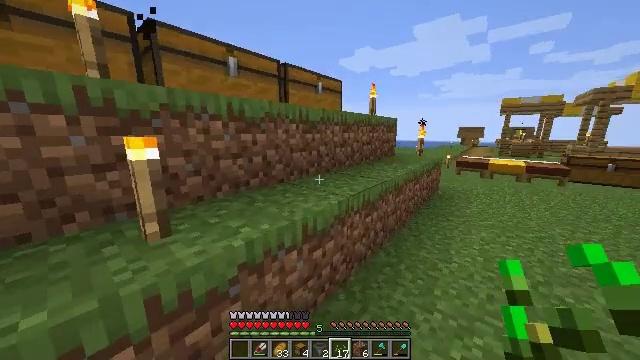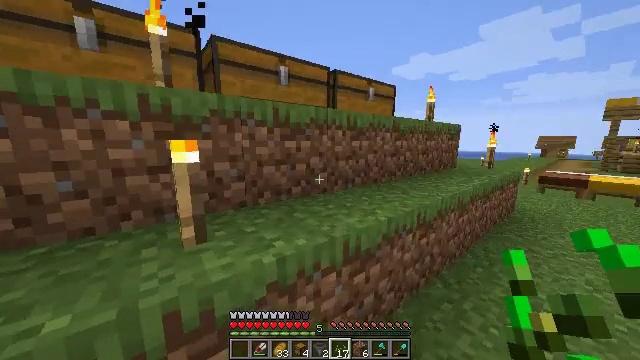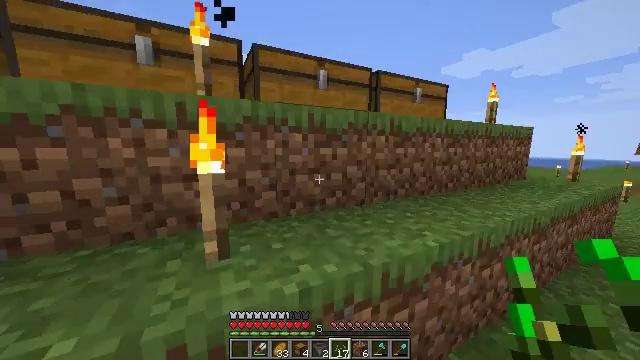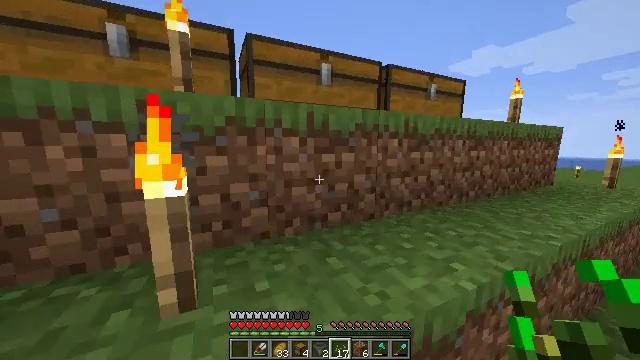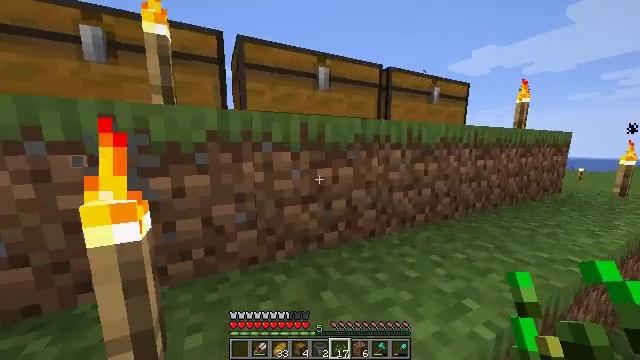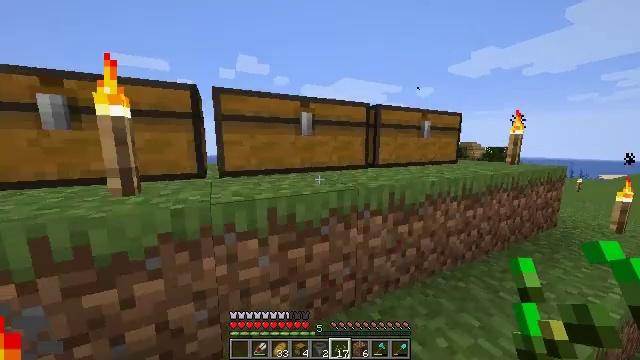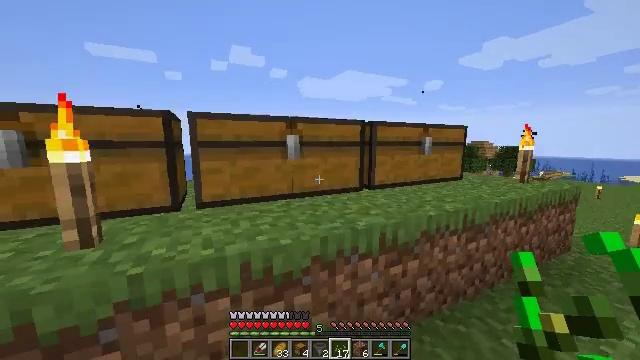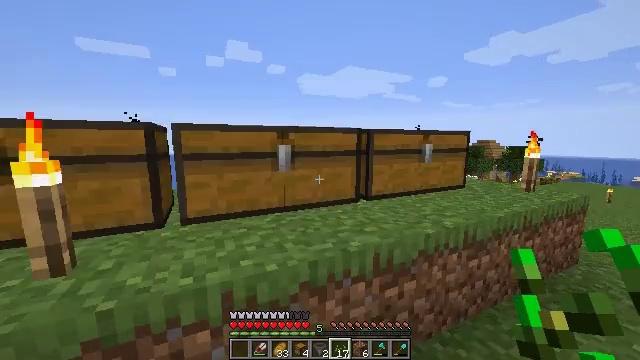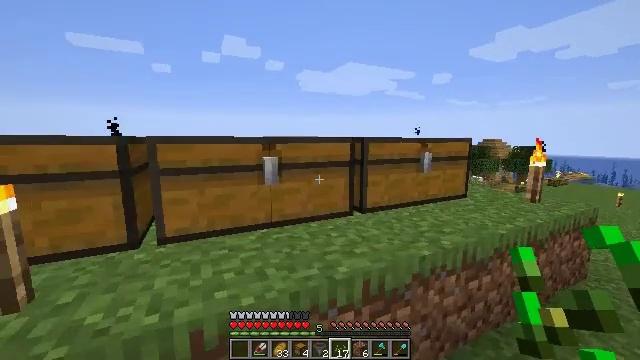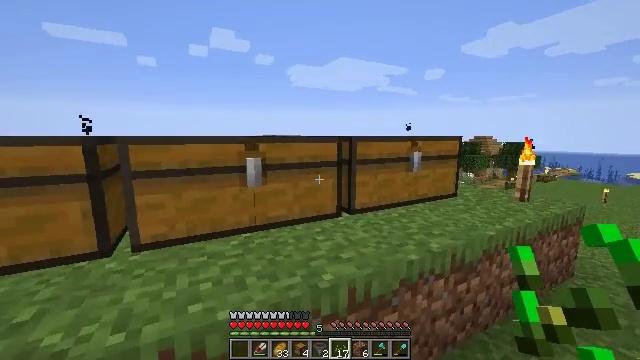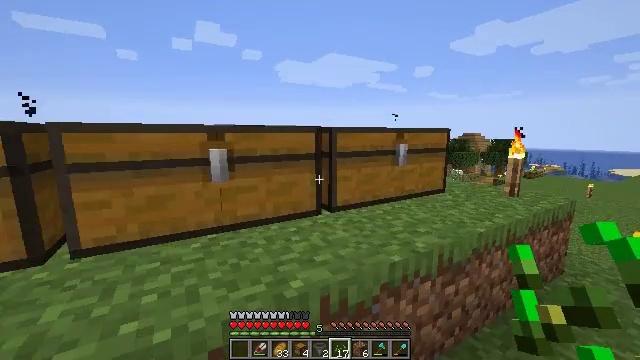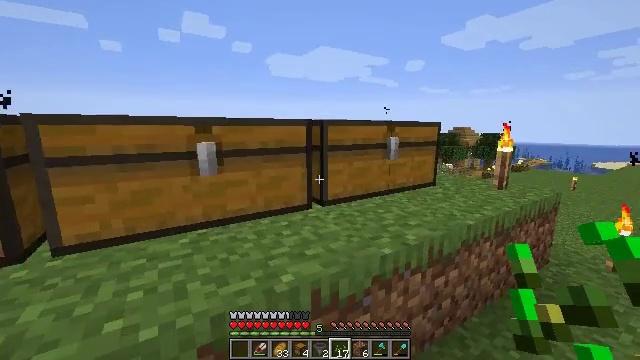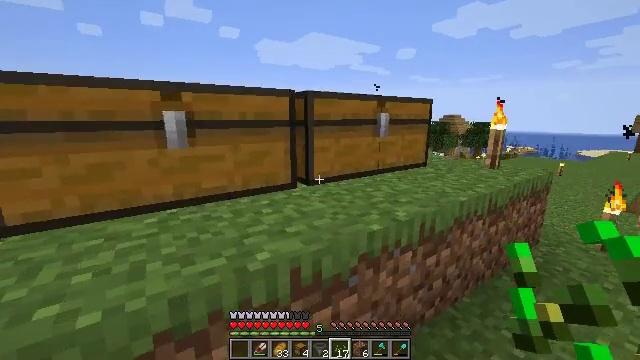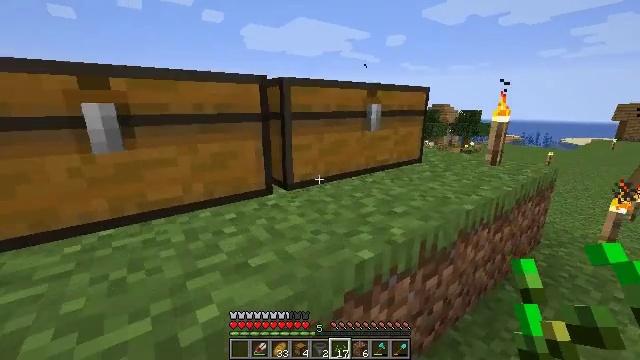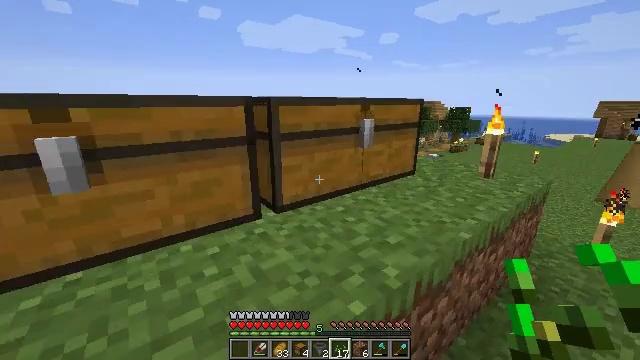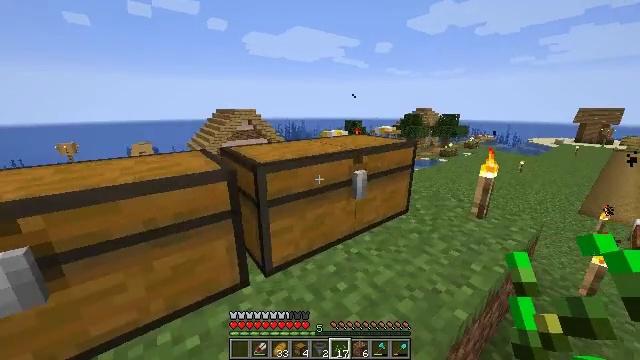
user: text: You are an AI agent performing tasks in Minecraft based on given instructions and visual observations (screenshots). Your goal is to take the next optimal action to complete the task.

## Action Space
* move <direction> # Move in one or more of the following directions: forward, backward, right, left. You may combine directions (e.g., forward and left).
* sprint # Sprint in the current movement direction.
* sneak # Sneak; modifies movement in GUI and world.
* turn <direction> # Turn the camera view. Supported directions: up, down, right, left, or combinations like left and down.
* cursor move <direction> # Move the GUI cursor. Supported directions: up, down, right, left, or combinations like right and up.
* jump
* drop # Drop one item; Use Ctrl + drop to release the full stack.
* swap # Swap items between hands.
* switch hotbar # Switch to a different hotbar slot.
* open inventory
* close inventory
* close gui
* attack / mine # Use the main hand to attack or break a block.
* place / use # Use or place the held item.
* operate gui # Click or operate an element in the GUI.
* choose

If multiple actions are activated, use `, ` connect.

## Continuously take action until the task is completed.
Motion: motion action
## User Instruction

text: Combat the zombie.
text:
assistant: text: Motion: move forward, sprint, turn left and up
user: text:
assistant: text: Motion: move forward, sprint, turn left and up
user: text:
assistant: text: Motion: move forward, turn left
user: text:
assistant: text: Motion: move forward, jump
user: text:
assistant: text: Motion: move forward, jump
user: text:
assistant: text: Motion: move forward, jump
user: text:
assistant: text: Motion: move forward, jump
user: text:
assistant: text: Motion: move forward, jump
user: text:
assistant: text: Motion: move forward, turn right, jump
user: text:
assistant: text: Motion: move forward, turn right, jump
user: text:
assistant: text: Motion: move forward, turn right and down, jump
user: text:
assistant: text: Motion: move forward, turn right and down, jump
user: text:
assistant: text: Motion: move forward, sprint, turn right and down, jump
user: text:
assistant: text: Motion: move forward, sprint, turn right and down, jump
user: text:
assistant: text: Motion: move forward, sprint, jump
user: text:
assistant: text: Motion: move forward, sprint, jump
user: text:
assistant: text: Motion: move forward, turn left and down, jump
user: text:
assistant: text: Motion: move forward, turn left and down, jump
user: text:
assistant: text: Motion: turn left and down
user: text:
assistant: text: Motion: turn down
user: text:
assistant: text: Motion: turn down
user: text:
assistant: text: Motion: turn down
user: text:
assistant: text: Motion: use / place
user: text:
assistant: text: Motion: use / place
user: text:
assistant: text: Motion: use / place
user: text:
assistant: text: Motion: use / place
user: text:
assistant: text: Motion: no_op
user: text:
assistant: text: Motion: no_op
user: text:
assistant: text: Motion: no_op
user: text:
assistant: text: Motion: no_op